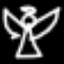
Label: angel